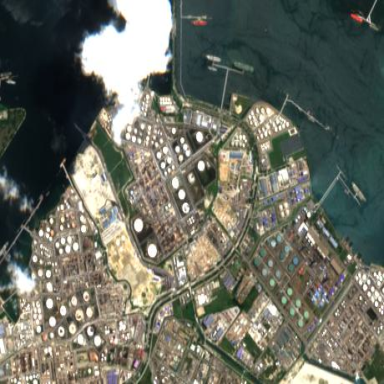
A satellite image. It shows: Industrial area designated for petrochemical activities.